Aerial crown-view tile of a tropical tree (Barro Colorado Island, Panama), acquired 20240716:
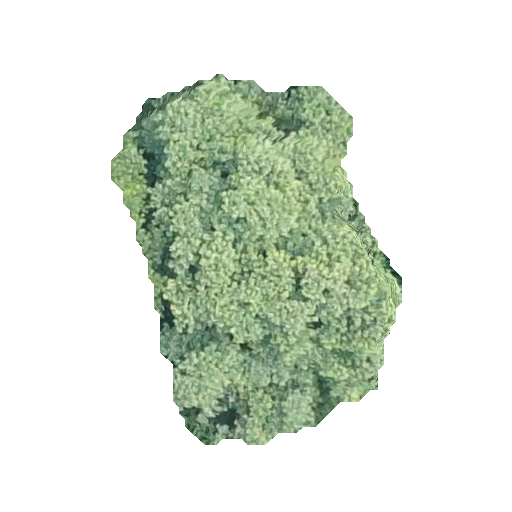
Species: Luehea seemannii
GBIF accepted scientific name: Luehea seemannii
Crown area: 117.429 m²